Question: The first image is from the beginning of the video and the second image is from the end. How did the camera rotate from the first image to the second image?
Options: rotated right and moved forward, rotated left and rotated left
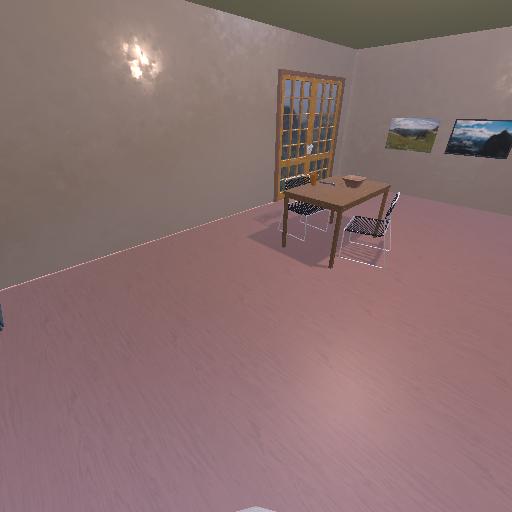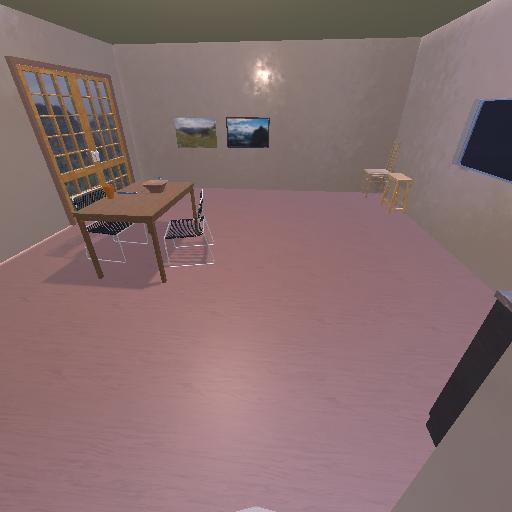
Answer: rotated right and moved forward